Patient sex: M
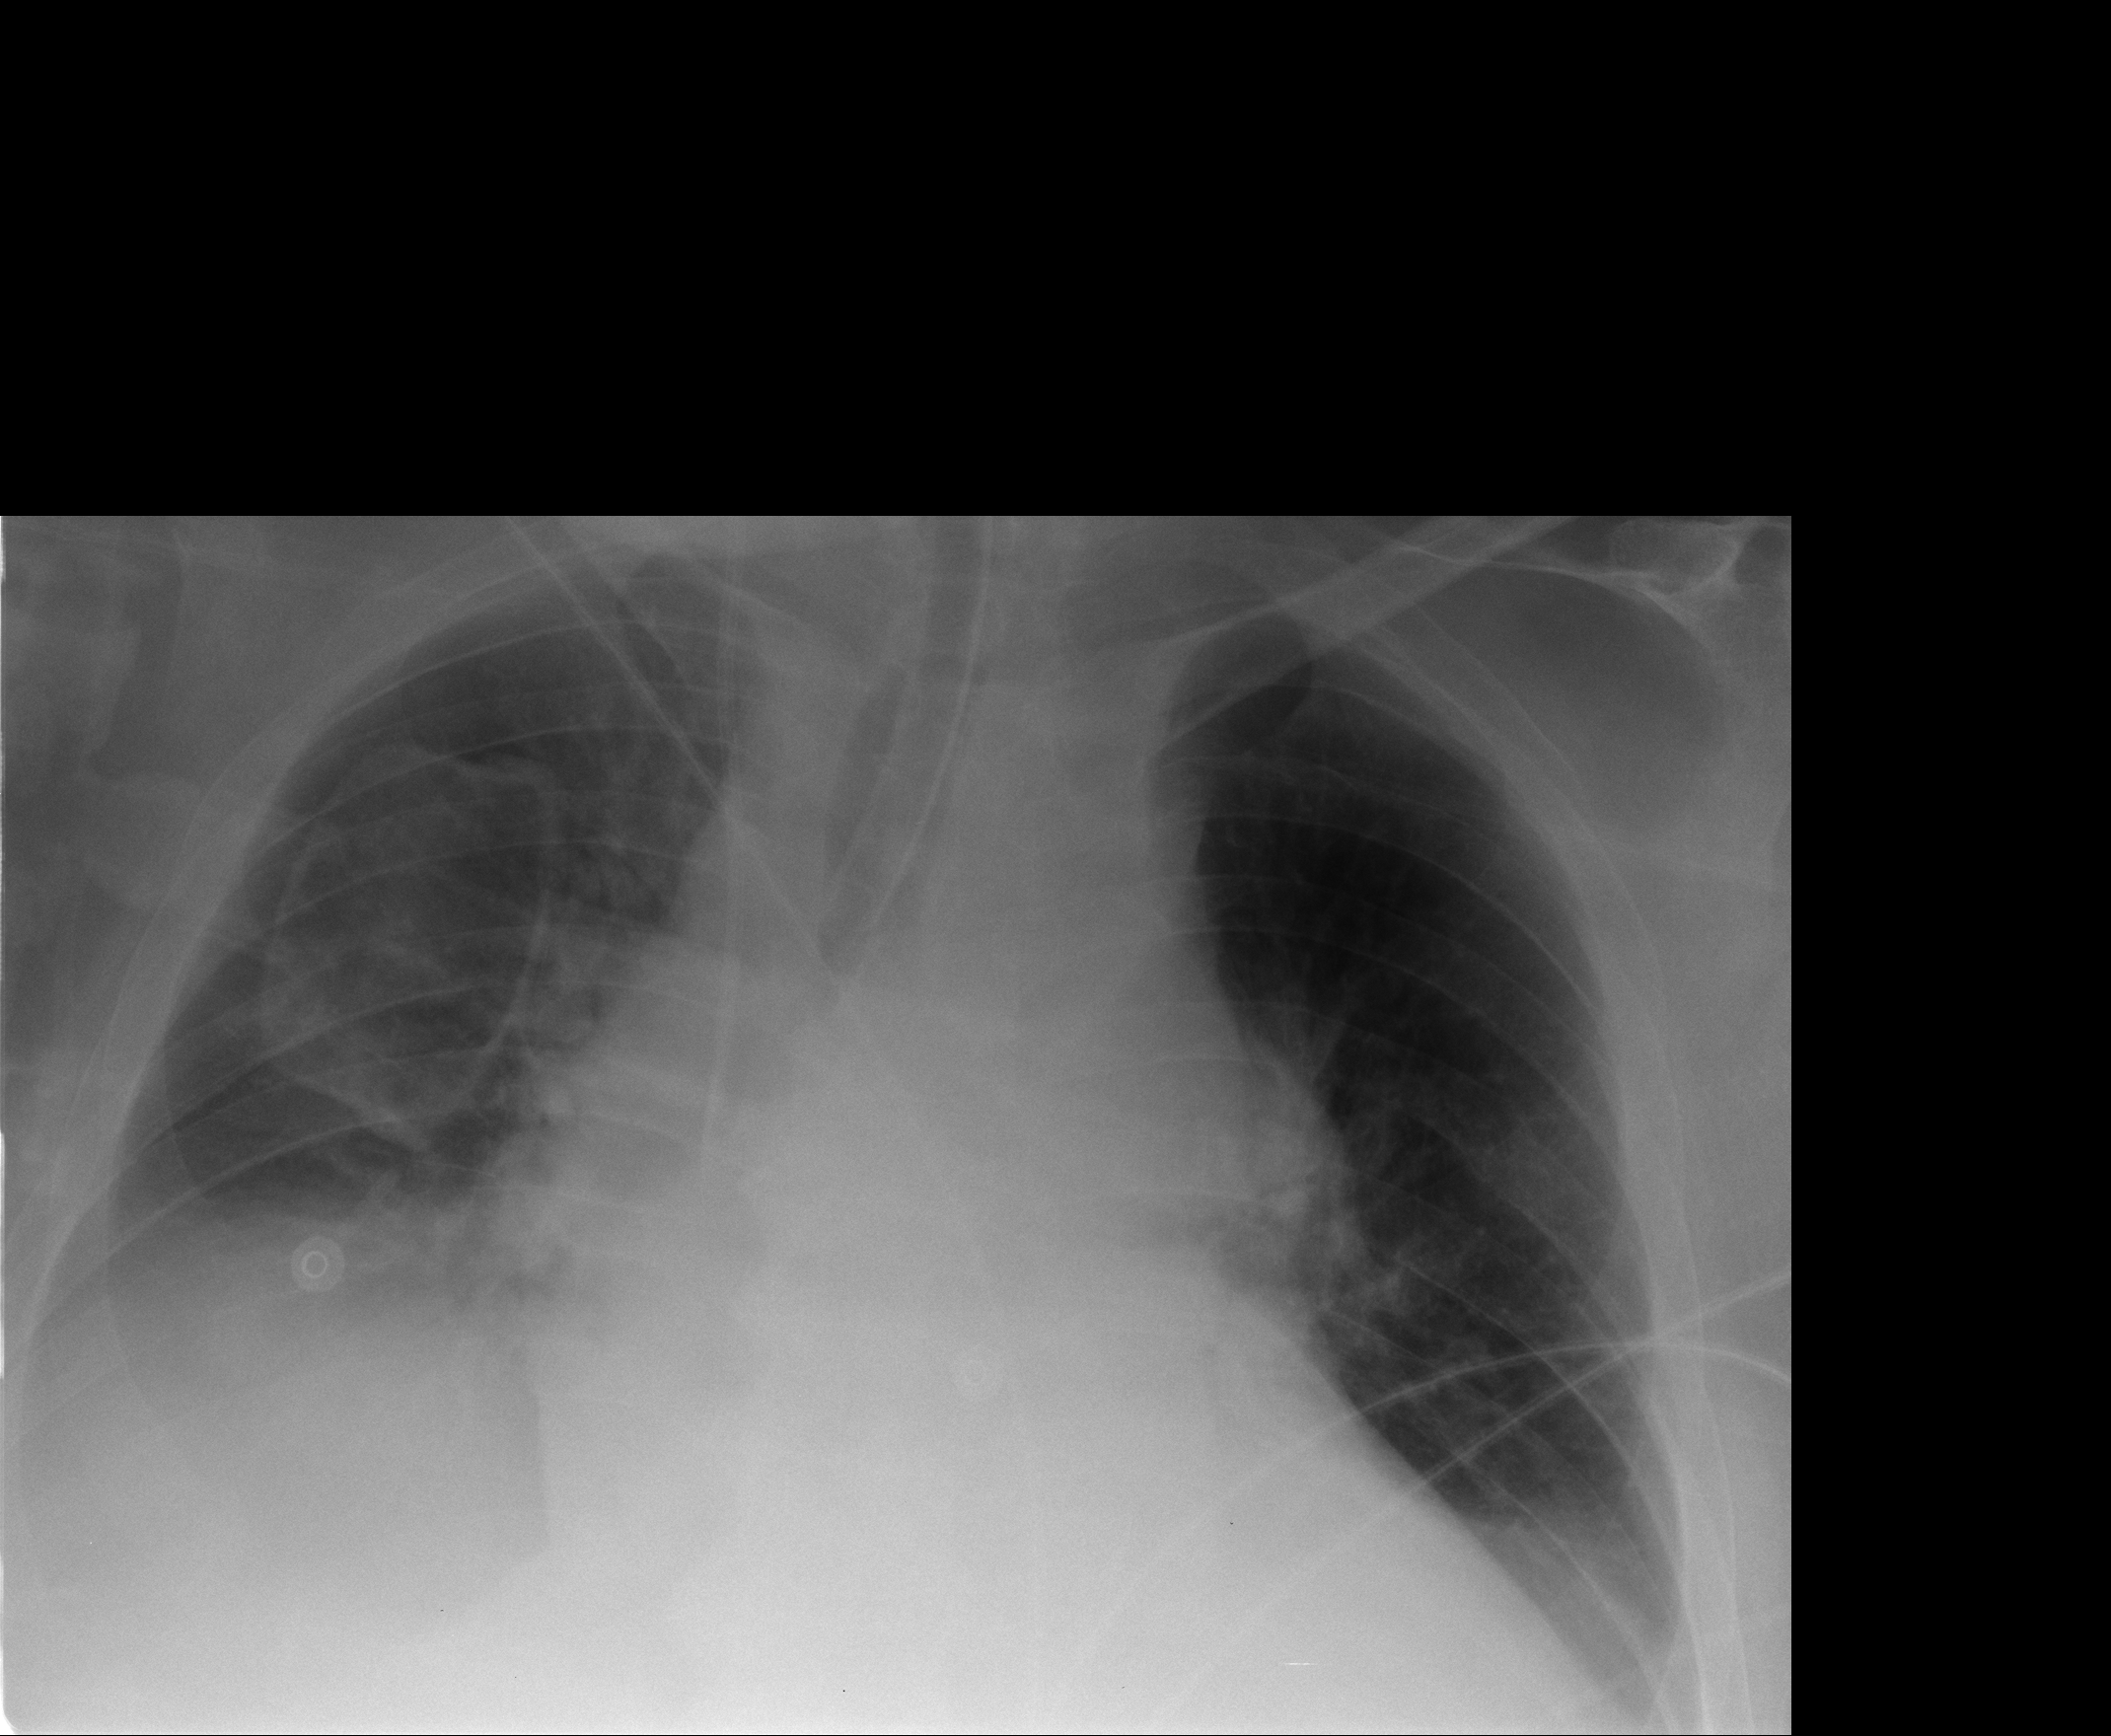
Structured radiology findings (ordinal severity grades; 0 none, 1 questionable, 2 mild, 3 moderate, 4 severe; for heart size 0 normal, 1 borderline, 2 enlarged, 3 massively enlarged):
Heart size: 2
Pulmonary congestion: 2
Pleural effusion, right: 2
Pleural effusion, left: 1
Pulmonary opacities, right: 0
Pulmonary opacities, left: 0
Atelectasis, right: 2
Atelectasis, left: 1